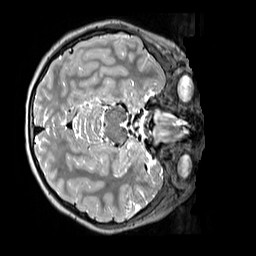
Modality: T2w
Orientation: axial
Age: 10
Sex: female
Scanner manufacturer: siemens
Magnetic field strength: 3 T
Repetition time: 3.2 s
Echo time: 0.408 s